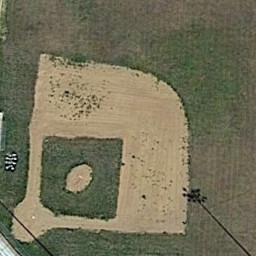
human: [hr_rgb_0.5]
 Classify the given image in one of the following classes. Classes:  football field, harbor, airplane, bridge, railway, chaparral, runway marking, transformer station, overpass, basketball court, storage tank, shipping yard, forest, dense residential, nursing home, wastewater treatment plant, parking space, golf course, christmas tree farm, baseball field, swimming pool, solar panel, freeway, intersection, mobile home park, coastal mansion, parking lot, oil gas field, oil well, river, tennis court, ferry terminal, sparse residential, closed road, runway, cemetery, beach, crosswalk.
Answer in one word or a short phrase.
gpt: baseball field